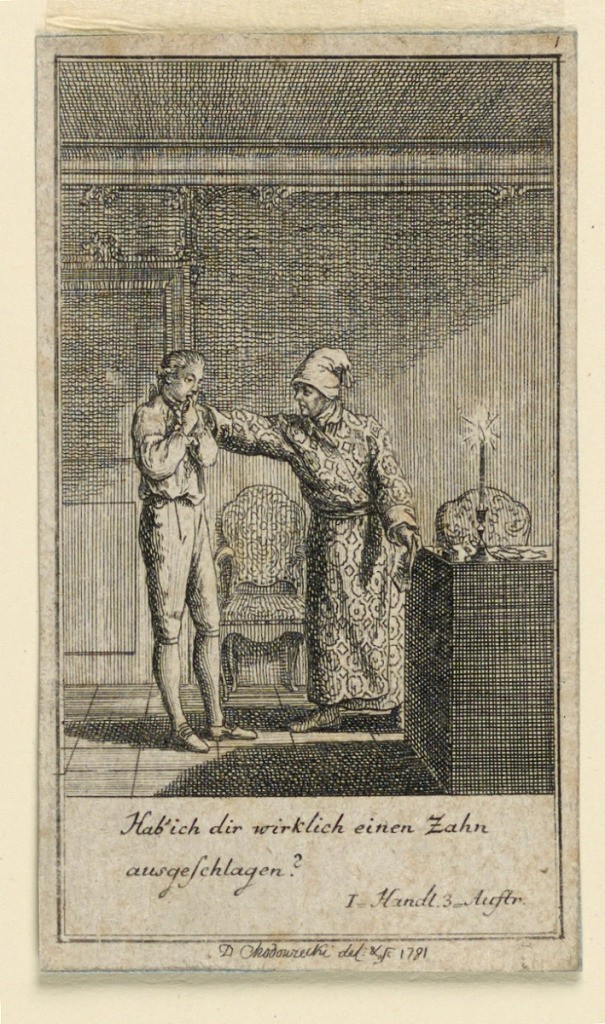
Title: The Slap in the Face, Illustration of the Play "Nicht mehr als sachs Schuesseln" by Fredrich Wilhelm Grossman in "Königl: Grosbrit [anische] Genealogischer Kalender auf das 1782 Jahr Lauenberg bey J.G. Berenberg"
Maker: Daniel Nikolaus Chodowiecki, German, 1726 - 1801
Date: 1781
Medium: Line and stipple engraving with etching on paper
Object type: Print
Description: A man in night attire holds a letter and puts his right hand on the shoulder of a young man holding his hands to his mouth.